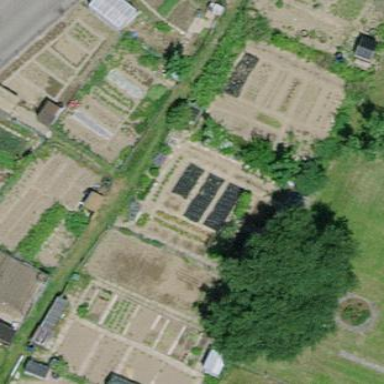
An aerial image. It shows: Allotments area.